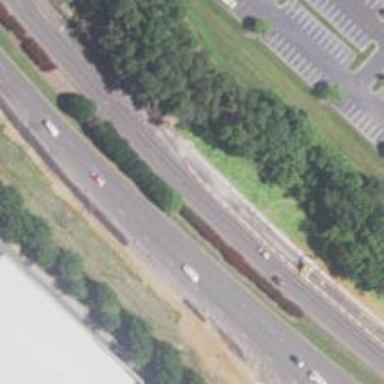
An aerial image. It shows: Primary highway with expressway characteristics.